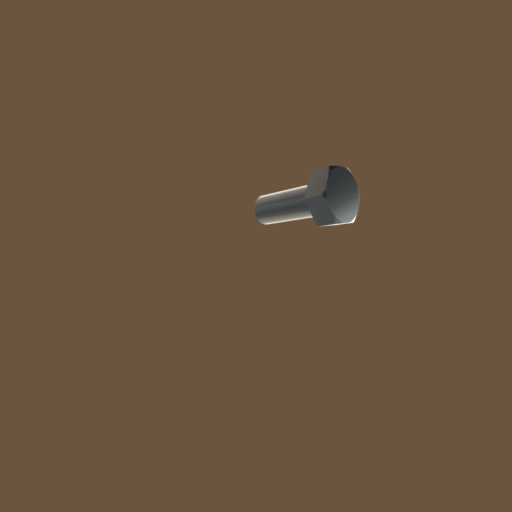
Label: bolt